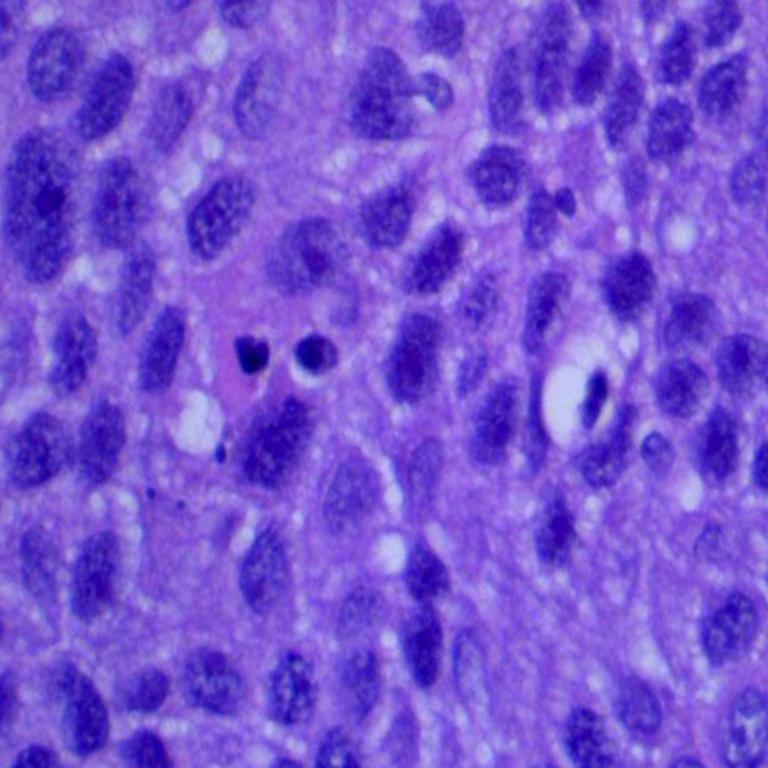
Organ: lung
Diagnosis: squamous carcinomas